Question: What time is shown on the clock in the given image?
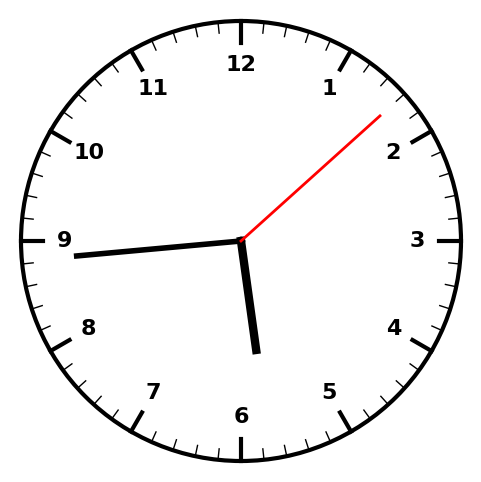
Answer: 05:44:08